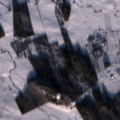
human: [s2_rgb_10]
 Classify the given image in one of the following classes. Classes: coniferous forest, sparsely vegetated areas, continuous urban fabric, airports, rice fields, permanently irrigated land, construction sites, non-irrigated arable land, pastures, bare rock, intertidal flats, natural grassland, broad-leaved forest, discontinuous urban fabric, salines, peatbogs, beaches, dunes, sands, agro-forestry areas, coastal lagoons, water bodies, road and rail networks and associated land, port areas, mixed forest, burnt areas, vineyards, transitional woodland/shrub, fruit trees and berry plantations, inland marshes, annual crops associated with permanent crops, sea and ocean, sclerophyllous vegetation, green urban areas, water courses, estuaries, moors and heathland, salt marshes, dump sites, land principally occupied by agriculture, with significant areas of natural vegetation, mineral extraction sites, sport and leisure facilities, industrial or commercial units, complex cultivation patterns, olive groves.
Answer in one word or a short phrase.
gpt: non-irrigated arable land, broad-leaved forest